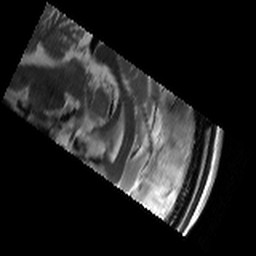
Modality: T2w
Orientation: sagittal
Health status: healthy
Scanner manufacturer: siemens
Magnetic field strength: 3 T
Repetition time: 8.02 s
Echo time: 0.08 s